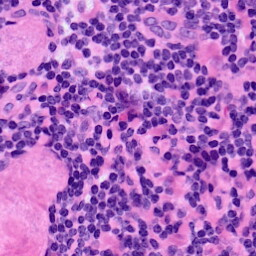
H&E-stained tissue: LymphNode